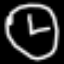
Label: clock